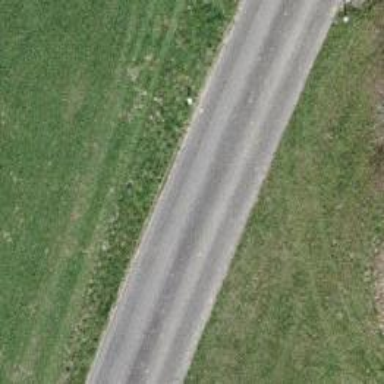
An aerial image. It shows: Asphalt road classified as tertiary.